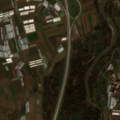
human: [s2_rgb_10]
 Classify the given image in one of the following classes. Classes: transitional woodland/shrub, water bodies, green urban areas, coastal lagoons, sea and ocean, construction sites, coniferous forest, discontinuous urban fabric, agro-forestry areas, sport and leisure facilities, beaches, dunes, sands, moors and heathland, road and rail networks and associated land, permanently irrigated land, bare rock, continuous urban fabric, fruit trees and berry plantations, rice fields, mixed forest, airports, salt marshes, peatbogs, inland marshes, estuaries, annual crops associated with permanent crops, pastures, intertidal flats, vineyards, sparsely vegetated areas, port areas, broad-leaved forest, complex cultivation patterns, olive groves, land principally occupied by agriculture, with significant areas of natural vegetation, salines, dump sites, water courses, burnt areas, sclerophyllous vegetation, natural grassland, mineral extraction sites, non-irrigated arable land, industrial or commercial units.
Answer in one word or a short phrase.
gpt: non-irrigated arable land, complex cultivation patterns, land principally occupied by agriculture, with significant areas of natural vegetation, transitional woodland/shrub